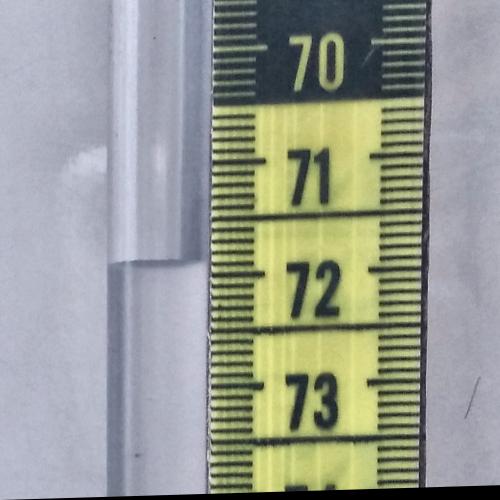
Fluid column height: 71.9 cm